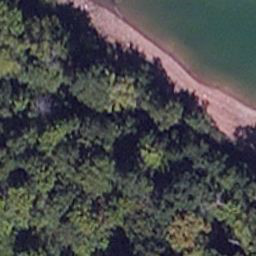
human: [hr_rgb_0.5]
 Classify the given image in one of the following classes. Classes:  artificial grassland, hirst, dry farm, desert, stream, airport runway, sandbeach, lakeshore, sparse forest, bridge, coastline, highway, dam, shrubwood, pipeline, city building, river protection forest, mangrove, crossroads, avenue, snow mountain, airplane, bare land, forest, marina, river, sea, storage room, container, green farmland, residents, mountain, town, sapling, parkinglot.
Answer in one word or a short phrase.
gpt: lakeshore